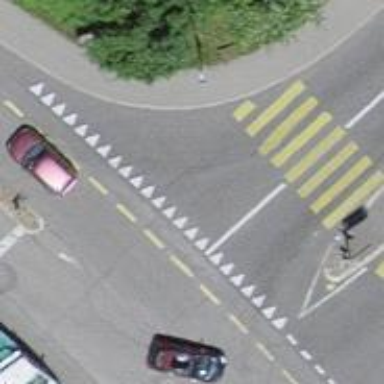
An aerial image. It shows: Secondary road with asphalt surface leading to roundabout.